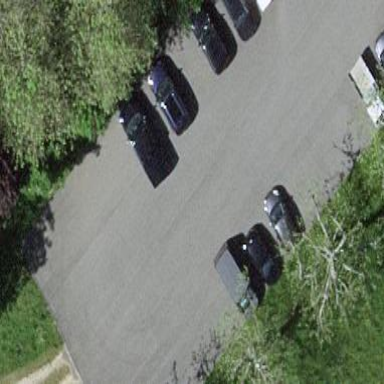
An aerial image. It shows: Parking area.